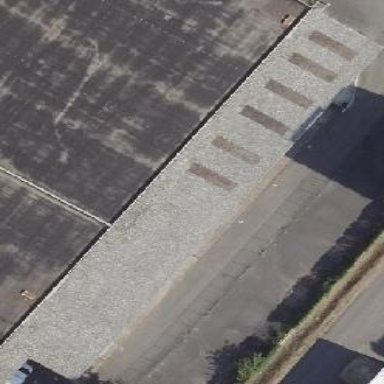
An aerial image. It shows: View of roof of building.